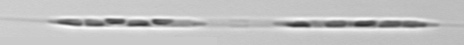
Label: Rhizosolenia